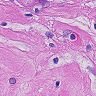
Metastatic tissue present: yes